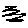
Label: zigzag